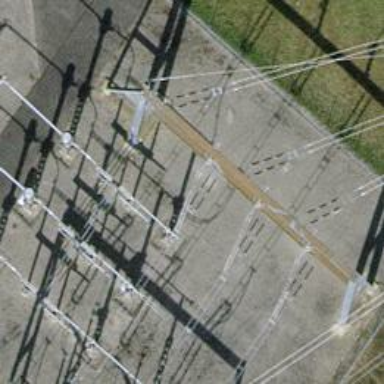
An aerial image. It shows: Power line in the image.